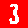
Digit: 3